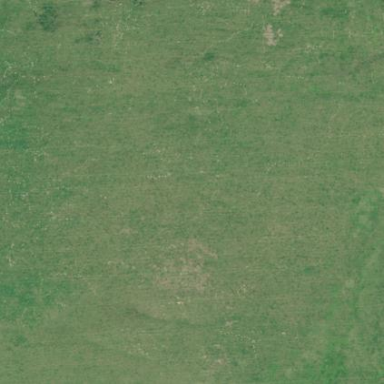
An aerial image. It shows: Agricultural meadow.